Question: I have UITabBarController based iPad app with containerView on the first tab. The containerView has standard vertical spacing to bottom layout guide. When I tap on the second tab and then go back to the first tab, my container moves down by 56 pts, the height of the tabBar and is then covered by the tabBar.
I made 3 screenshots to illustrate that. The third screenshot shows hidden tabBar after the jump between tabs. It looks like the bottom layout guide went down to the edge. What is going on here?

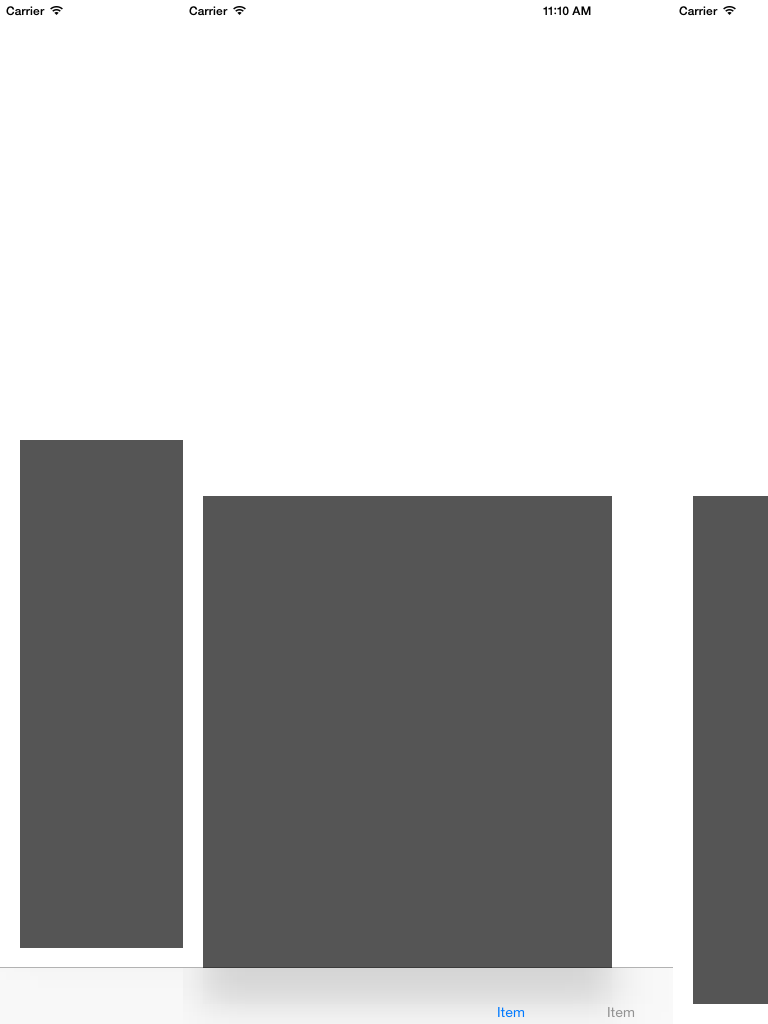
Answer: I'm not sure about what happened here, but I think that this could help:

Uncheck Under bottom bar in your UIViewController properties
Hope that will help!